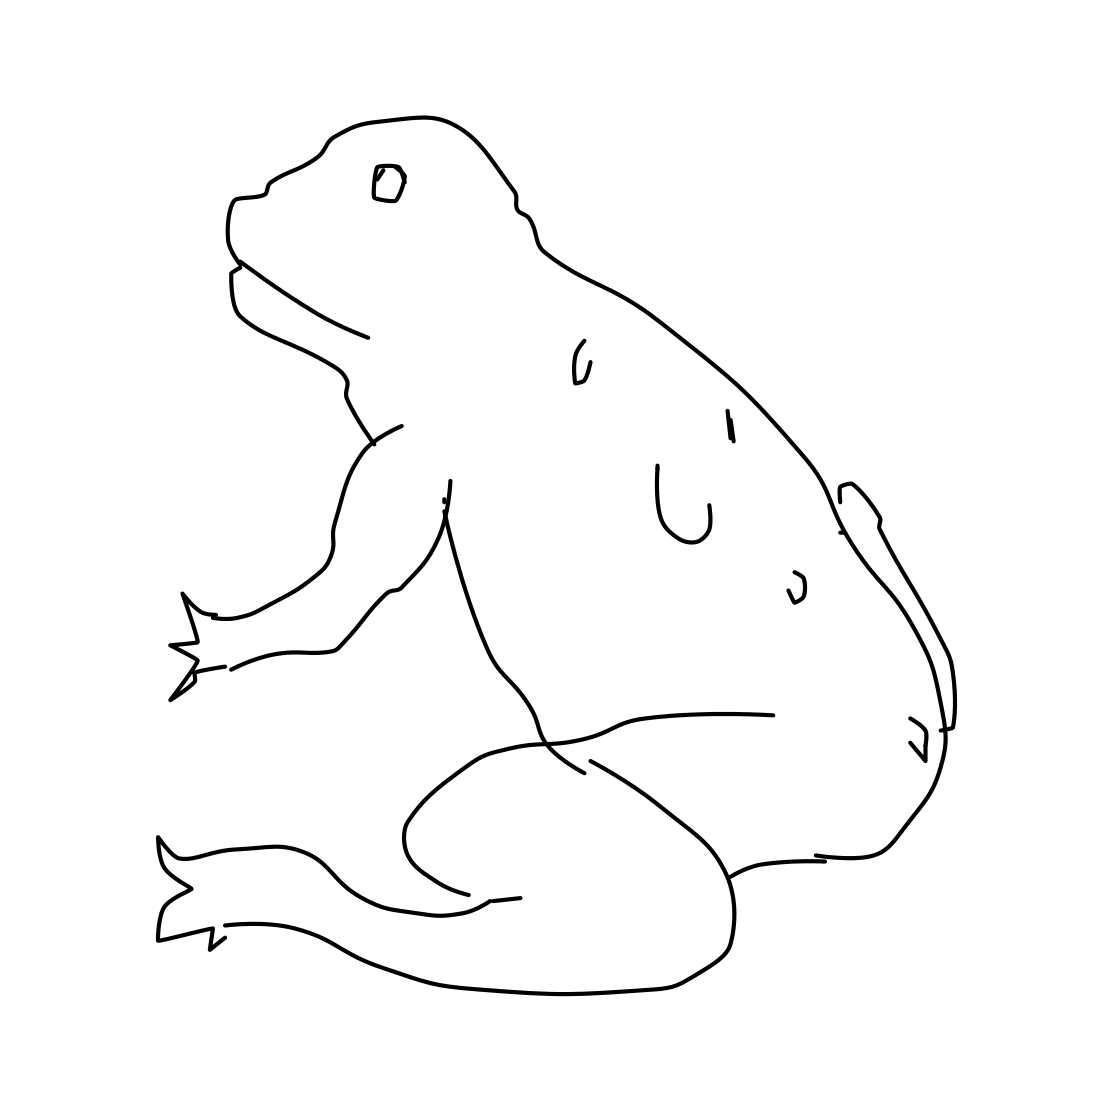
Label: frog